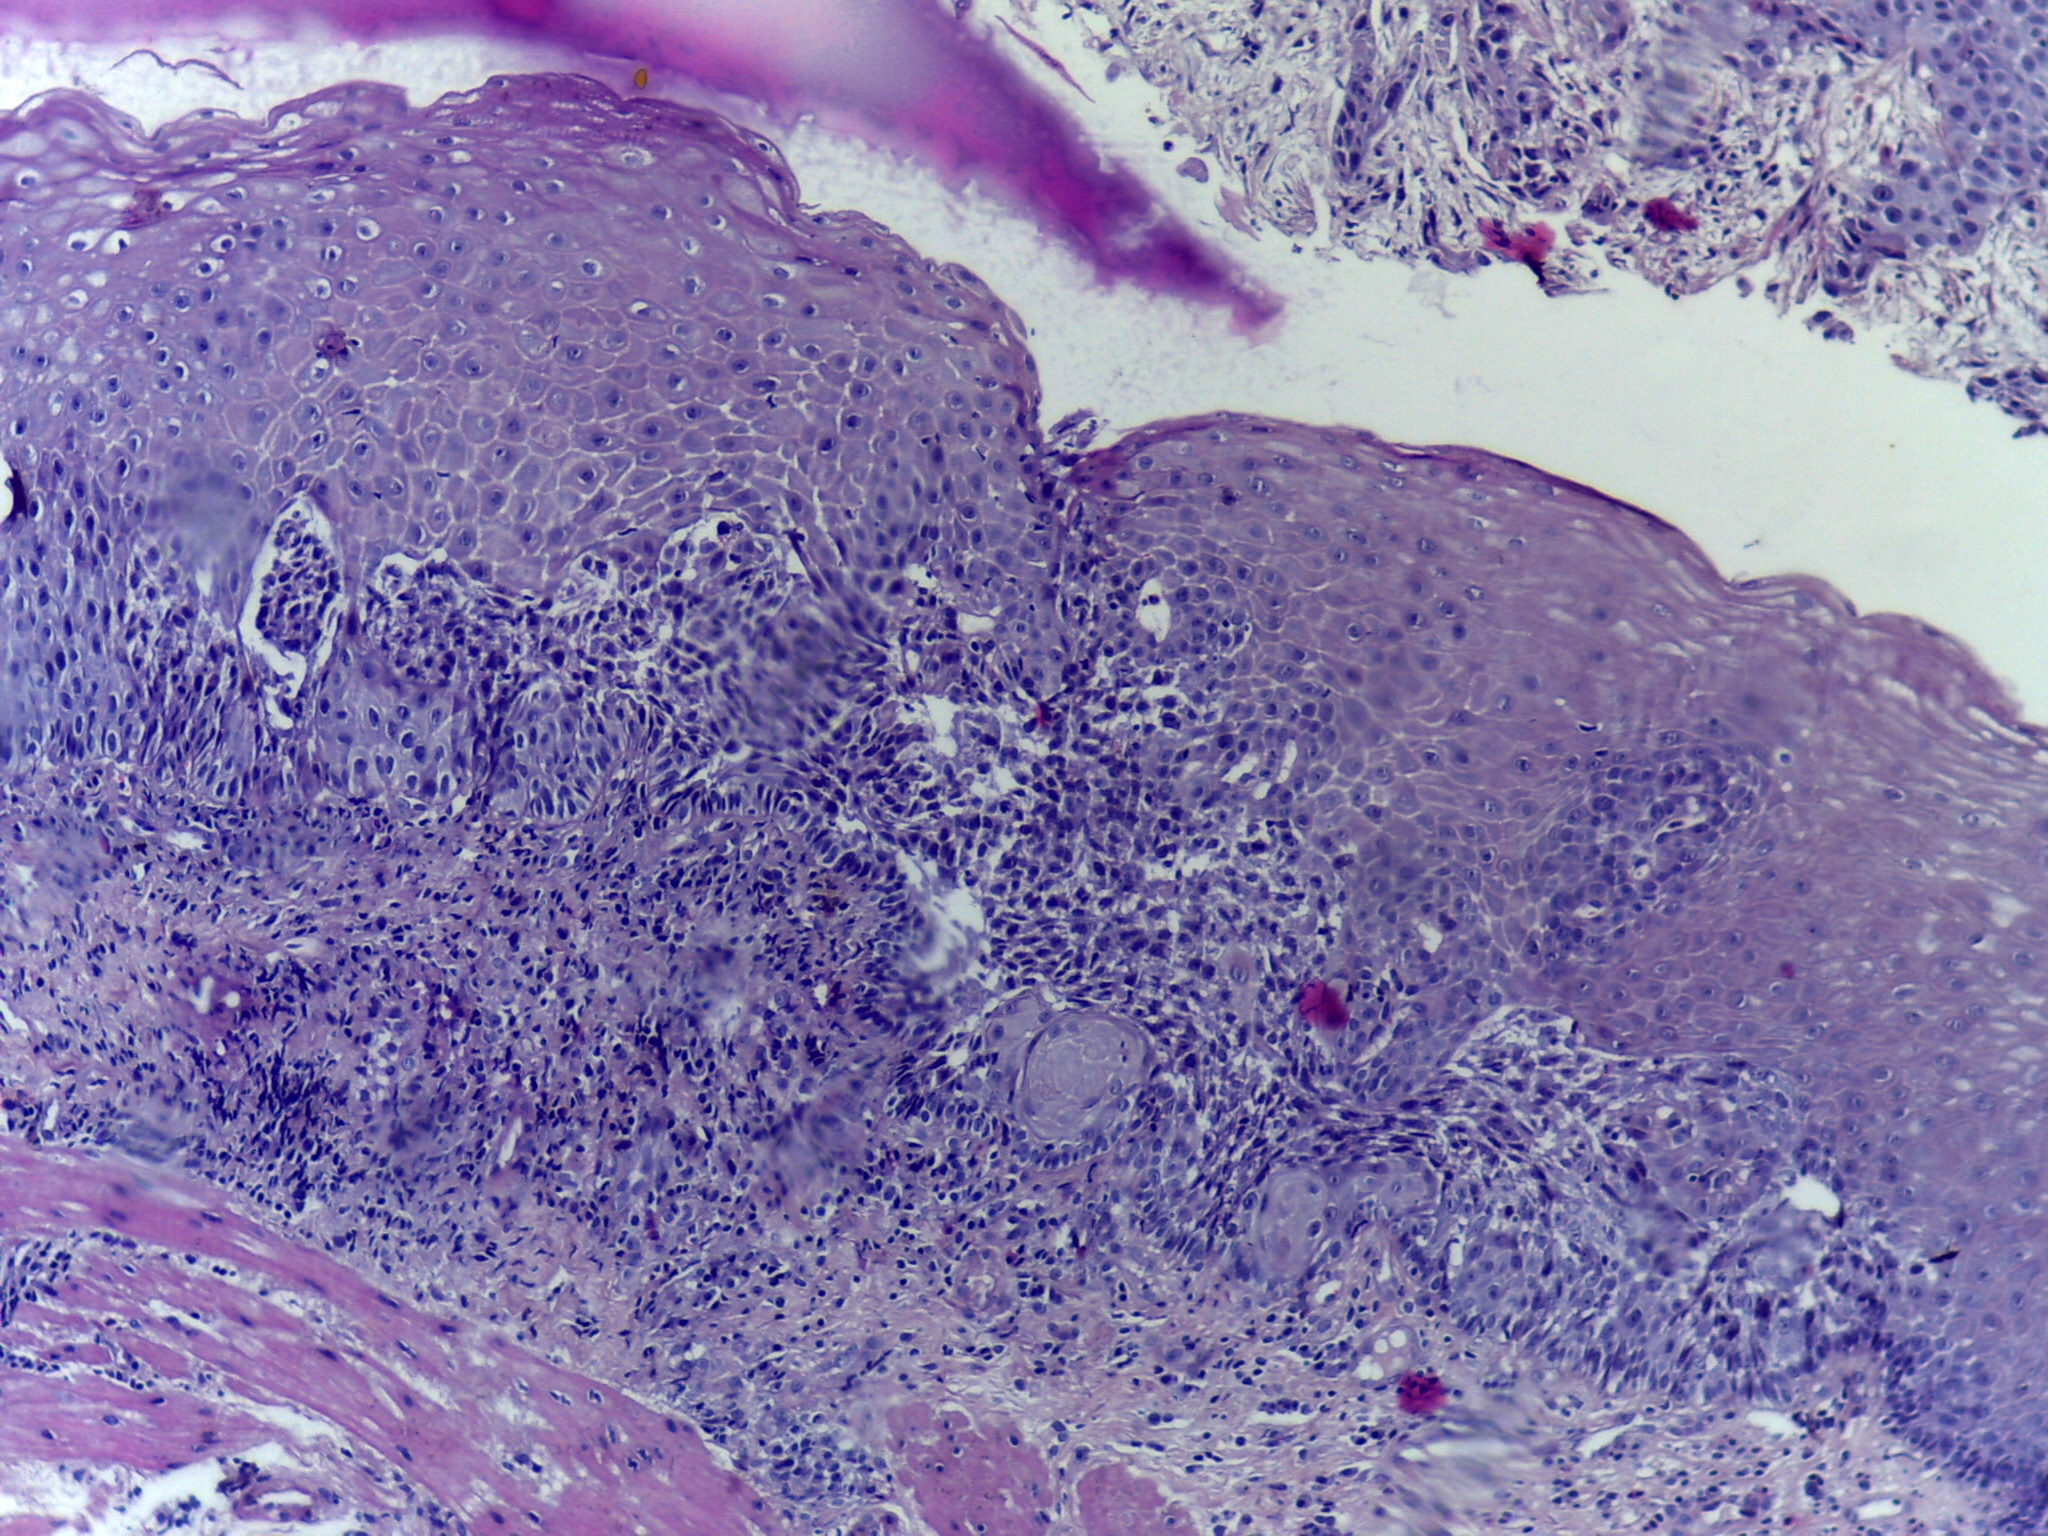
Diagnosis: OSCC